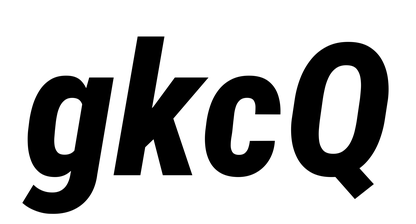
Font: Roboto-Italic_Condensed_ExtraBold_Italic